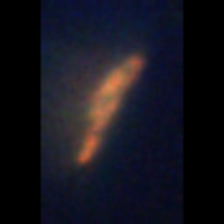
Taxon: Pennate
Group: Diatoms